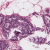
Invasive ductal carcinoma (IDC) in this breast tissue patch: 0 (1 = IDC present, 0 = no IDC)